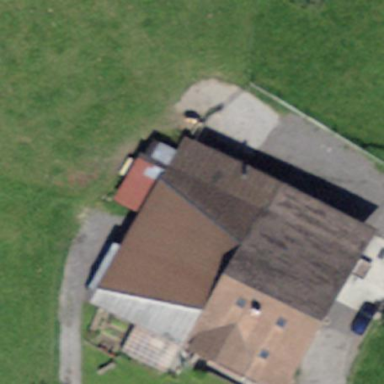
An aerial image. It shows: Farm building.